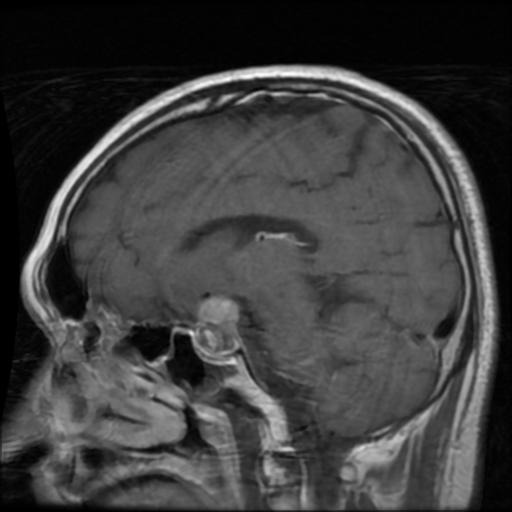
Label: pituitary